RGB frame:
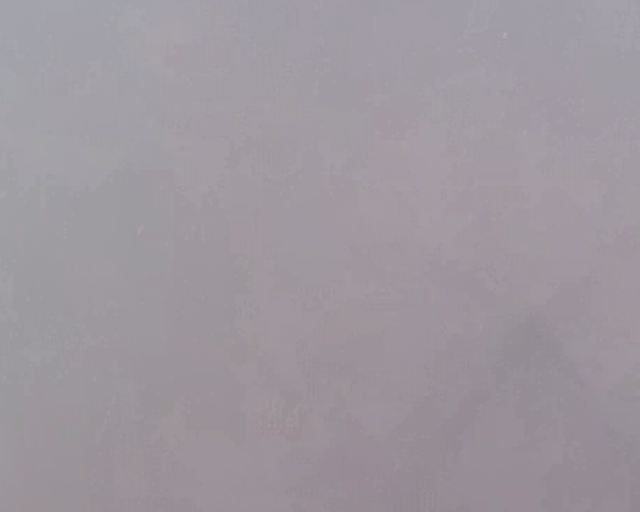
Thermal frame:
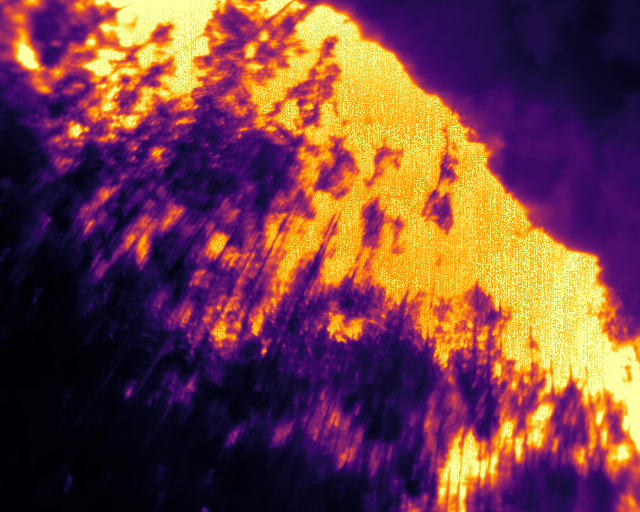
Captured: 2026-02-27 02:37:44
Pixels at or above 80 °C: 148185 (fraction of frame: 0.4522)